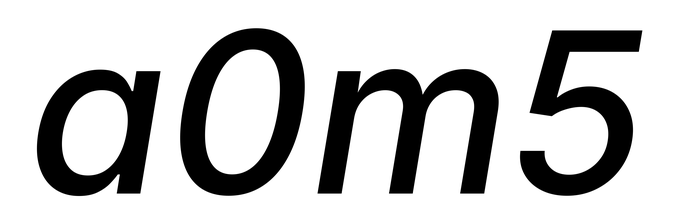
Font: Inter-Italic_Medium_Italic